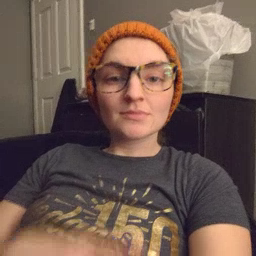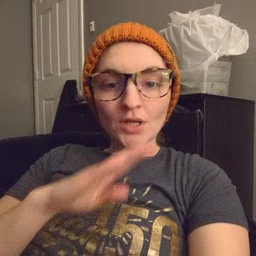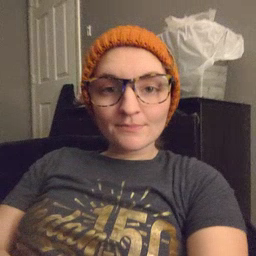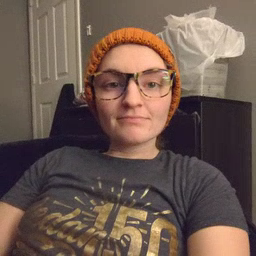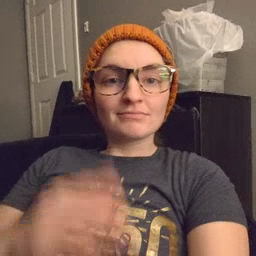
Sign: quiet